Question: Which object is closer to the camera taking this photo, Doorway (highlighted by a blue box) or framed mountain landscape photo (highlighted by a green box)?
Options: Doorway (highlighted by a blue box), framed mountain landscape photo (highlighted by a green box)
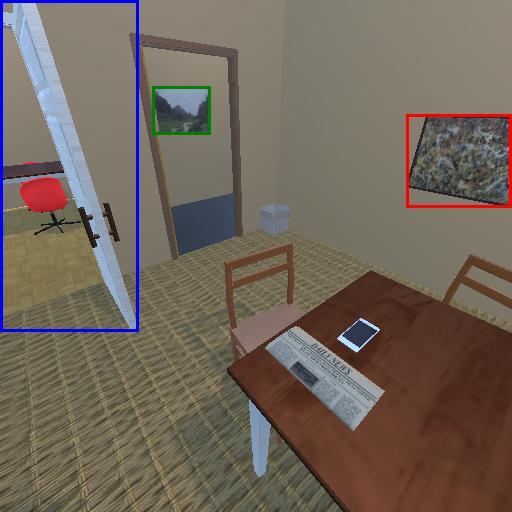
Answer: Doorway (highlighted by a blue box)